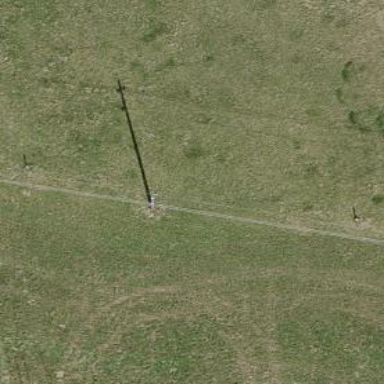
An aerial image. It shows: Three cables of power line.